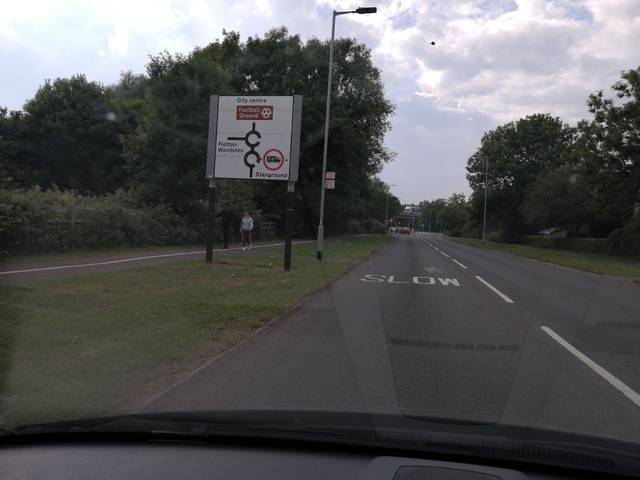
Region: United Kingdom
Coordinates: 52.557, -0.2294